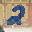
Label: 2